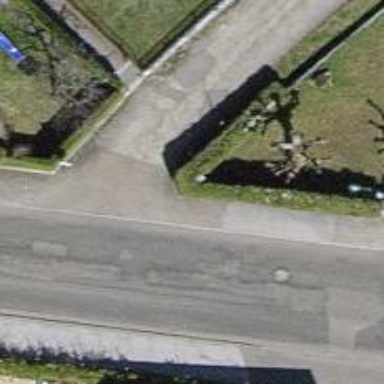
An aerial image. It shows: Hedge with evergreen leaves.